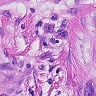
Metastatic tissue present: yes